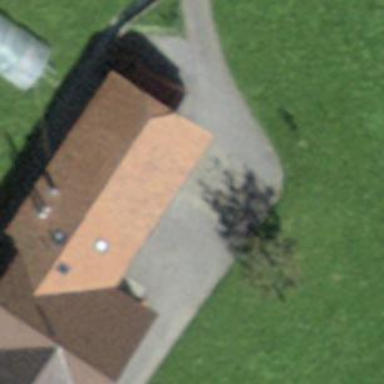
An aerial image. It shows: Barn.